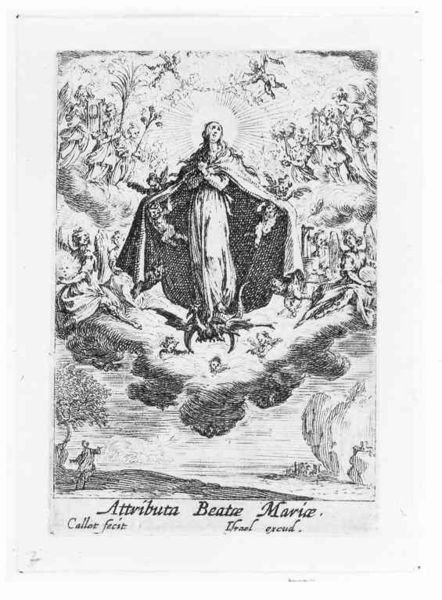
Titel: Die Attribute der Jungfrau
Künstler: Jacques Callot
Standort: Karlsruhe
Institution: Staatliche Kunsthalle Karlsruhe
Schlagwörter: baum, blätter, felsen, flügel, gott, himmel, mann, umhang, weiß, wolken, bäume, landschaft, menschen, frau, kleid, licht, schwarz, skizze, zeichnung, wolke, leute, jung, barock, mensch, stehen, baumstamm, erde, schlank, sonne, haare, mantel, stehend, mutter, schön, wald, engel, engelchen, putte, putto, holzschnitt, schrift, grafik, symmetrie, palme, palmwedel, wedel, leuchten, glaube, strahlen, schweben, symmetrisch, druck, jungfrau, linolschnitt, druckgrafik, schraffur, schwarz weiß, radierung, stich, litographie, palmzweige, heiligenschein, nimbus, jesus, christlich, teufel, vision, romanik, empfang, ehre, palmen, heilige, aurora, heilig, putten, maria, kupferstich, madonna, gloriole, mutter gottes, marie, putti, drachen, drache, aufstieg, himmelfahrt, schutz, gottesmutter, latein, heiligenschien, strahlenkranz, lindwurm, besiegt, heiligenkranz, himmelskönigin, attribute, mariae himmelfahrt, mariae, maria himmelfahrt, himmlische heerscharen, unsere liebe frau, heilige maria, schutzmantel, sthen, schwebt, solken, madonna mit dem kind, beate, attributa, kinderengel, attributa beatae mariae, maria engel himmel, gottesgebärerin, maria von nazaret, attributa beate maria, excud, that, callor, erleichtung, auffahrt zum himmel